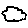
Label: cloud